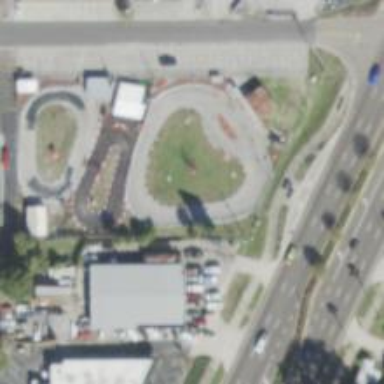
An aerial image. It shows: Karting raceway for sports enthusiasts.